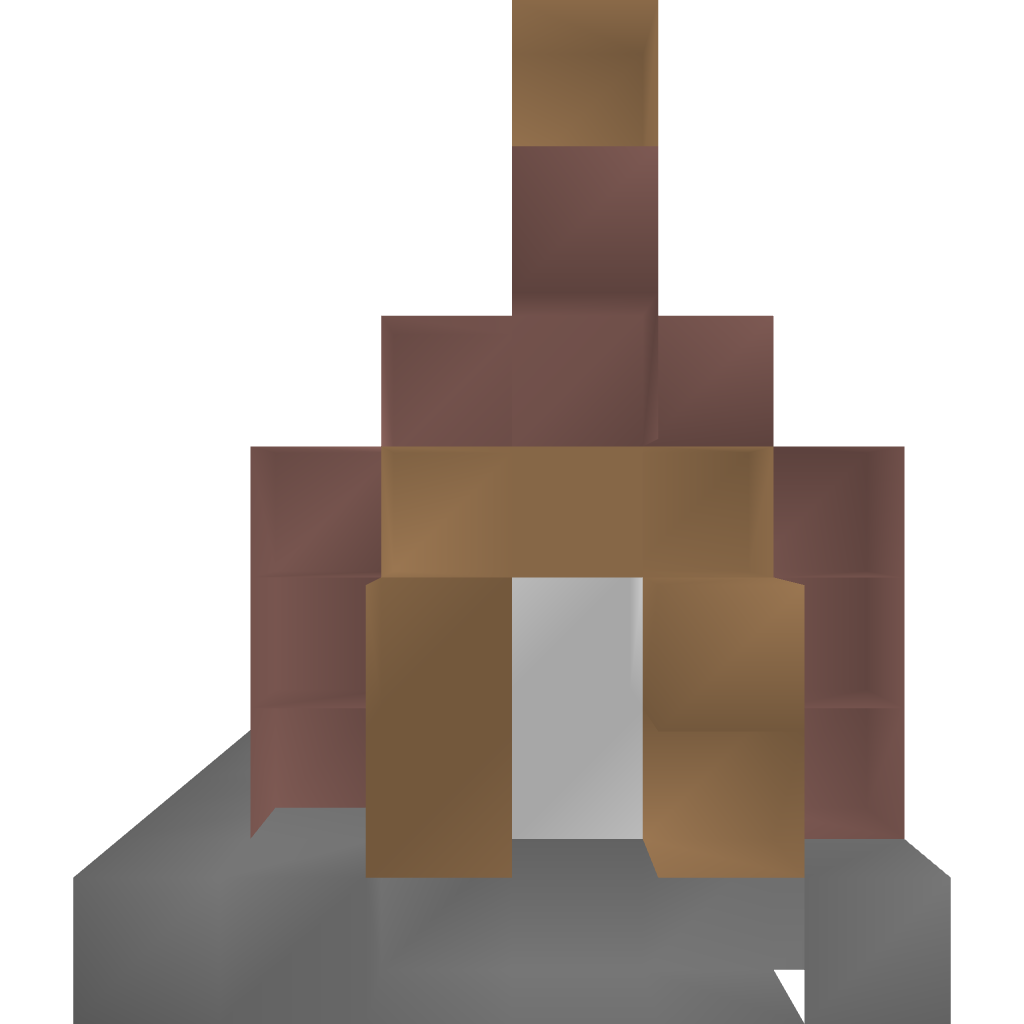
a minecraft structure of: Small House bad low quality